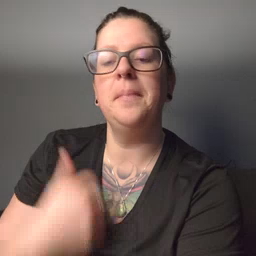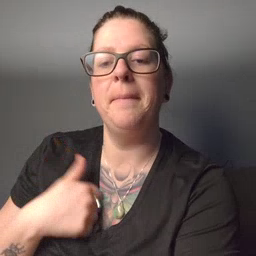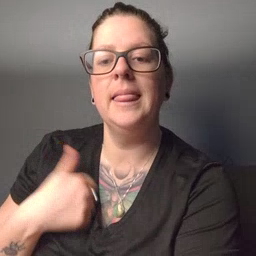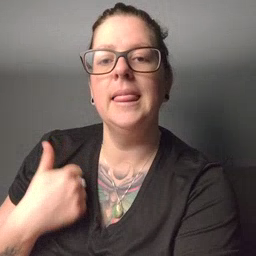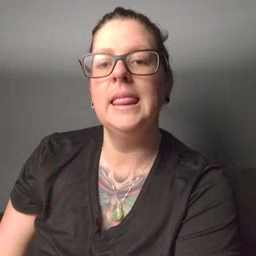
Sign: bath